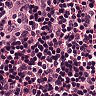
Metastatic tissue present: no